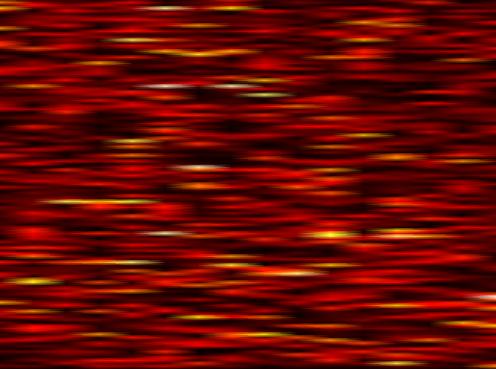
Label: FOFDM